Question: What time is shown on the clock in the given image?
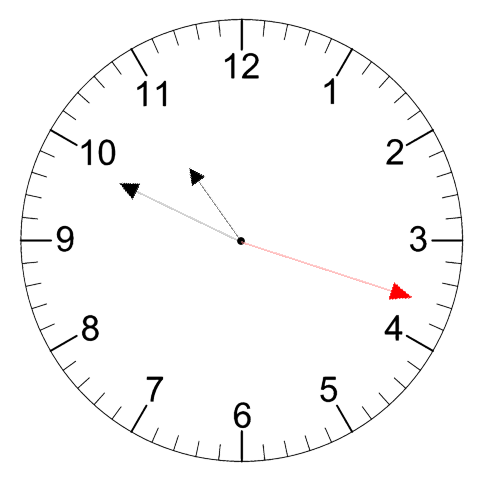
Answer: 10:49:18